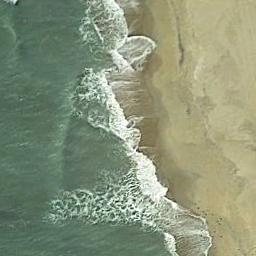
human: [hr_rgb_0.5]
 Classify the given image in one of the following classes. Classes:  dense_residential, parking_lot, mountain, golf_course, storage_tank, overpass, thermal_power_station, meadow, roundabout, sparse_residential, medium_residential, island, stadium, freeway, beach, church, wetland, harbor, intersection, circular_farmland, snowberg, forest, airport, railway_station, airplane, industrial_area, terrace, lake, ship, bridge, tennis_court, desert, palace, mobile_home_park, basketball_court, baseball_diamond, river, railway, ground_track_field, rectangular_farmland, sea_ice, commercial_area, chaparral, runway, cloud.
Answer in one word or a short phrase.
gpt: beach